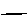
Label: line